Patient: sex F, age 73
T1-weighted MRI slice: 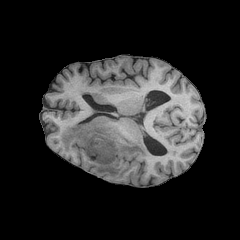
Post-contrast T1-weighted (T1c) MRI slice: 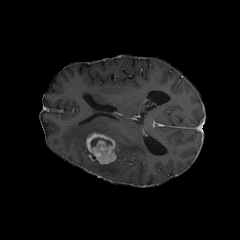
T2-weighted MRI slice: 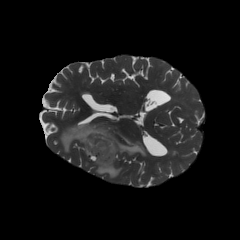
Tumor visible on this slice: yes
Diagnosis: Glioblastoma, IDH-wildtype
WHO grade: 4